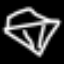
Label: diamond